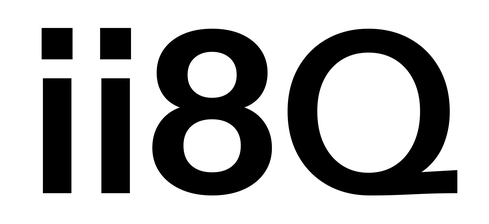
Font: InstrumentSans_SemiBold